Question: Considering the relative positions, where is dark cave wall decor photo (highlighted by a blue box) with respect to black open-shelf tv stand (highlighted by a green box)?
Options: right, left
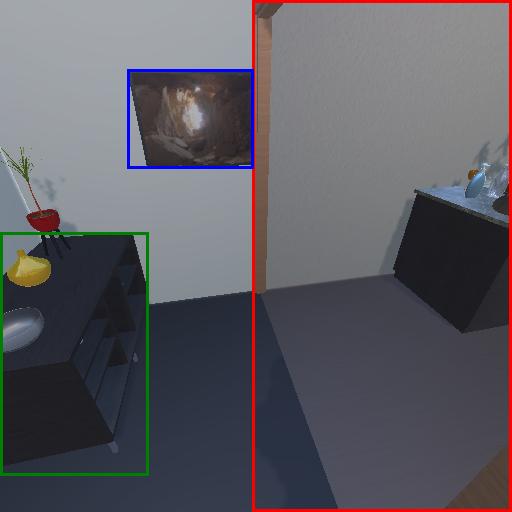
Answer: right